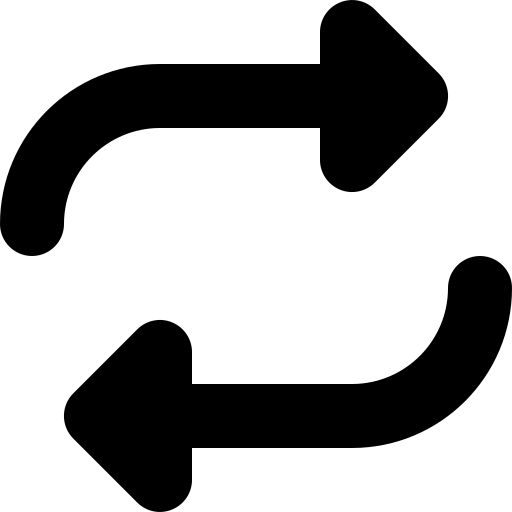
Tags: icon, FontAwesome, fa-icon, solid, repeat